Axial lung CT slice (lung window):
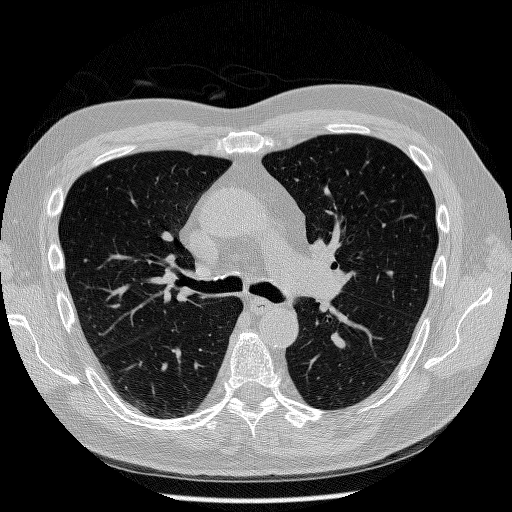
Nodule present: no